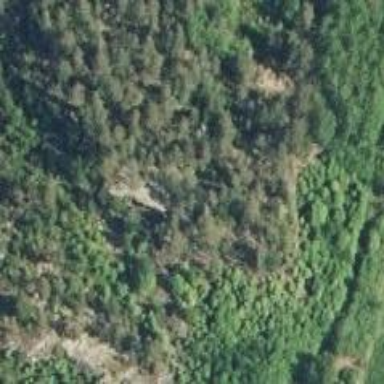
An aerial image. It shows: Natural cliff.